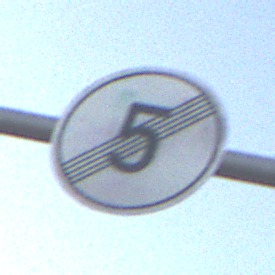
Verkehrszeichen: EndeGeschwindigkeit5
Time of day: SunriseSunset
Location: Outdoor (RoadRail)
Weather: Clear
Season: NotSpecified
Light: Natural